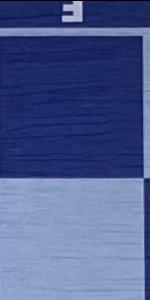
Label: Empty